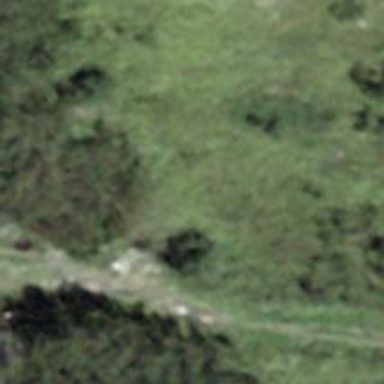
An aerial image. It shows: Path covered with grass.